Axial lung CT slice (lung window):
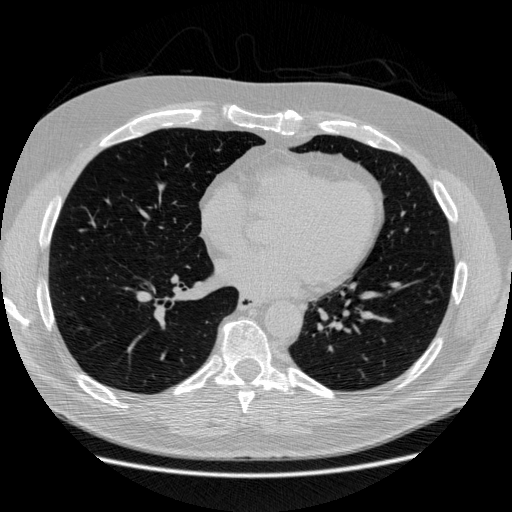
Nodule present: no